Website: walmart
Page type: billing-address
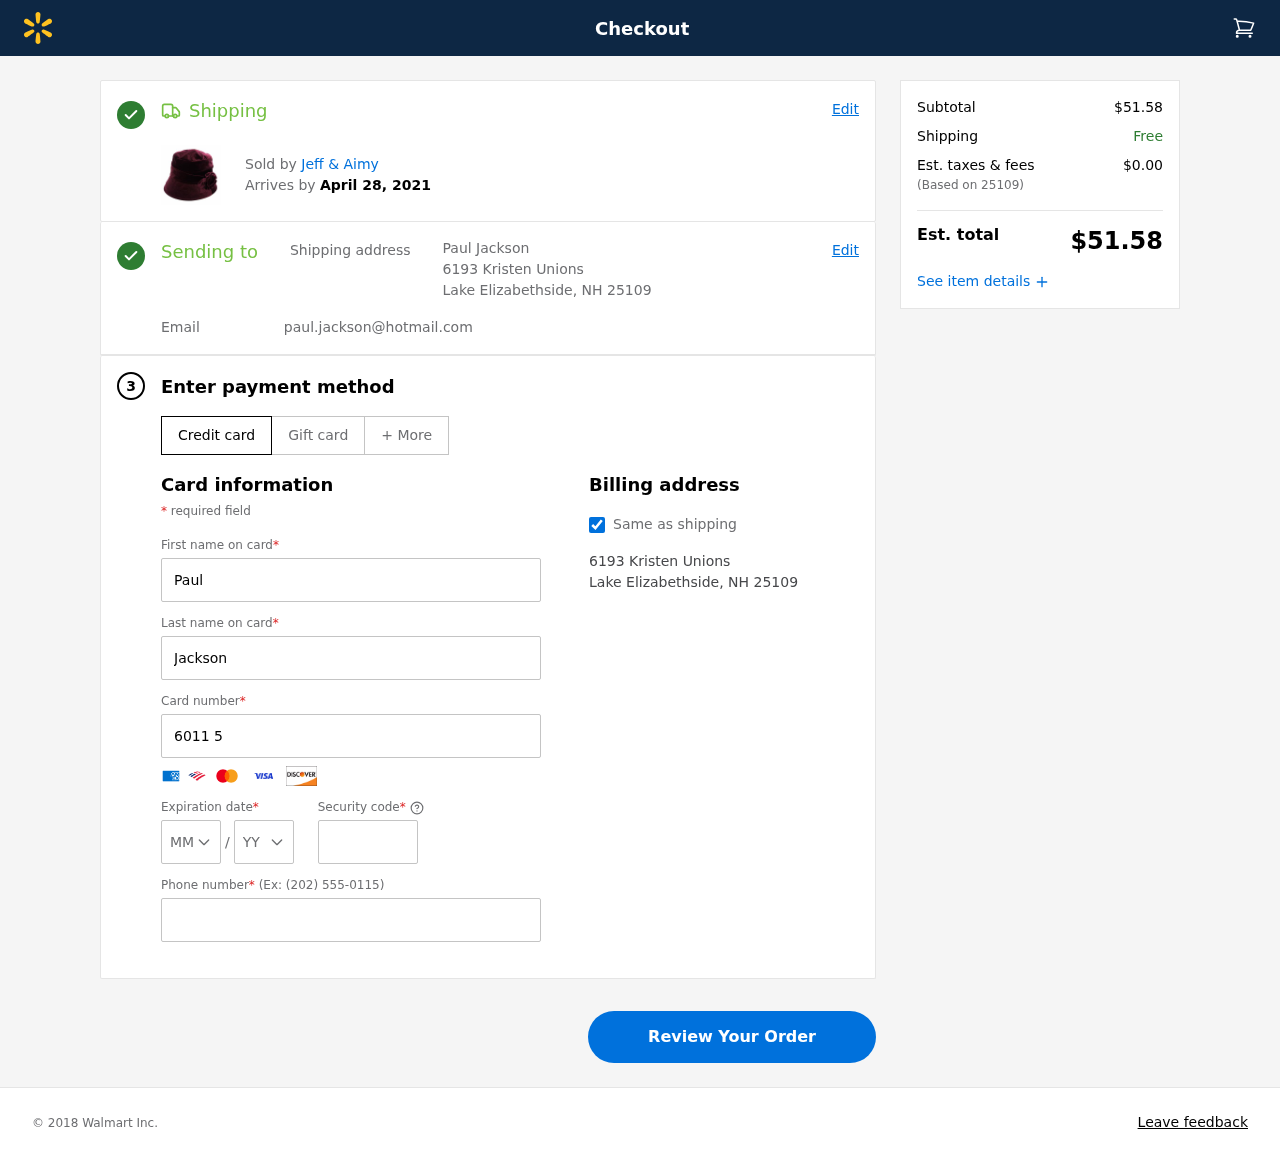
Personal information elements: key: PII_CARD_CVV
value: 036
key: PII_CARD_EXPIRY_MONTH
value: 08
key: PII_CARD_EXPIRY_YEAR
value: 26
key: PII_CARD_NUMBER
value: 6011 5645 3970 6894
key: PII_CITY_STATE_ZIP
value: Lake Elizabethside, NH 25109
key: PII_EMAIL
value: paul.jackson@hotmail.com
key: PII_FIRSTNAME
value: Paul
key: PII_FULLNAME
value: Paul Jackson
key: PII_LASTNAME
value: Jackson
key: PII_PHONE
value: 3303061249
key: PII_POSTCODE
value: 25109
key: PII_STREET
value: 6193 Kristen Unions
Product elements: key: PRODUCT1_BRAND
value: Jeff & Aimy
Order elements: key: ORDER_DELIVERY_DATE
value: April 28, 2021
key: ORDER_SUBTOTAL
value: $51.58
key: ORDER_TAX
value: $0.00
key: ORDER_TOTAL
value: $51.58